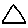
Label: triangle